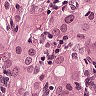
Metastatic tissue present: yes